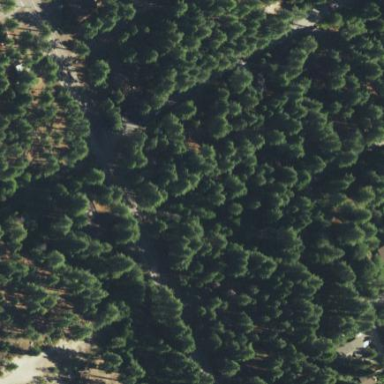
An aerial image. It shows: Forest with evergreen needle-leaved trees.